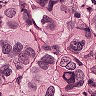
Metastatic tissue present: yes